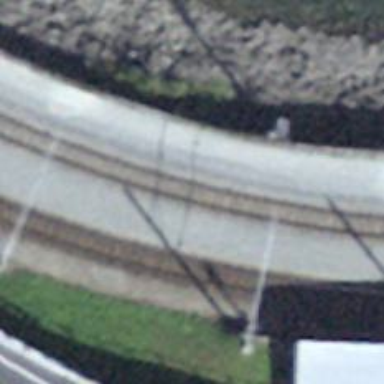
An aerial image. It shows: Narrow-gauge railway siding with electrified contact line.